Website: apple-inc
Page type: payment
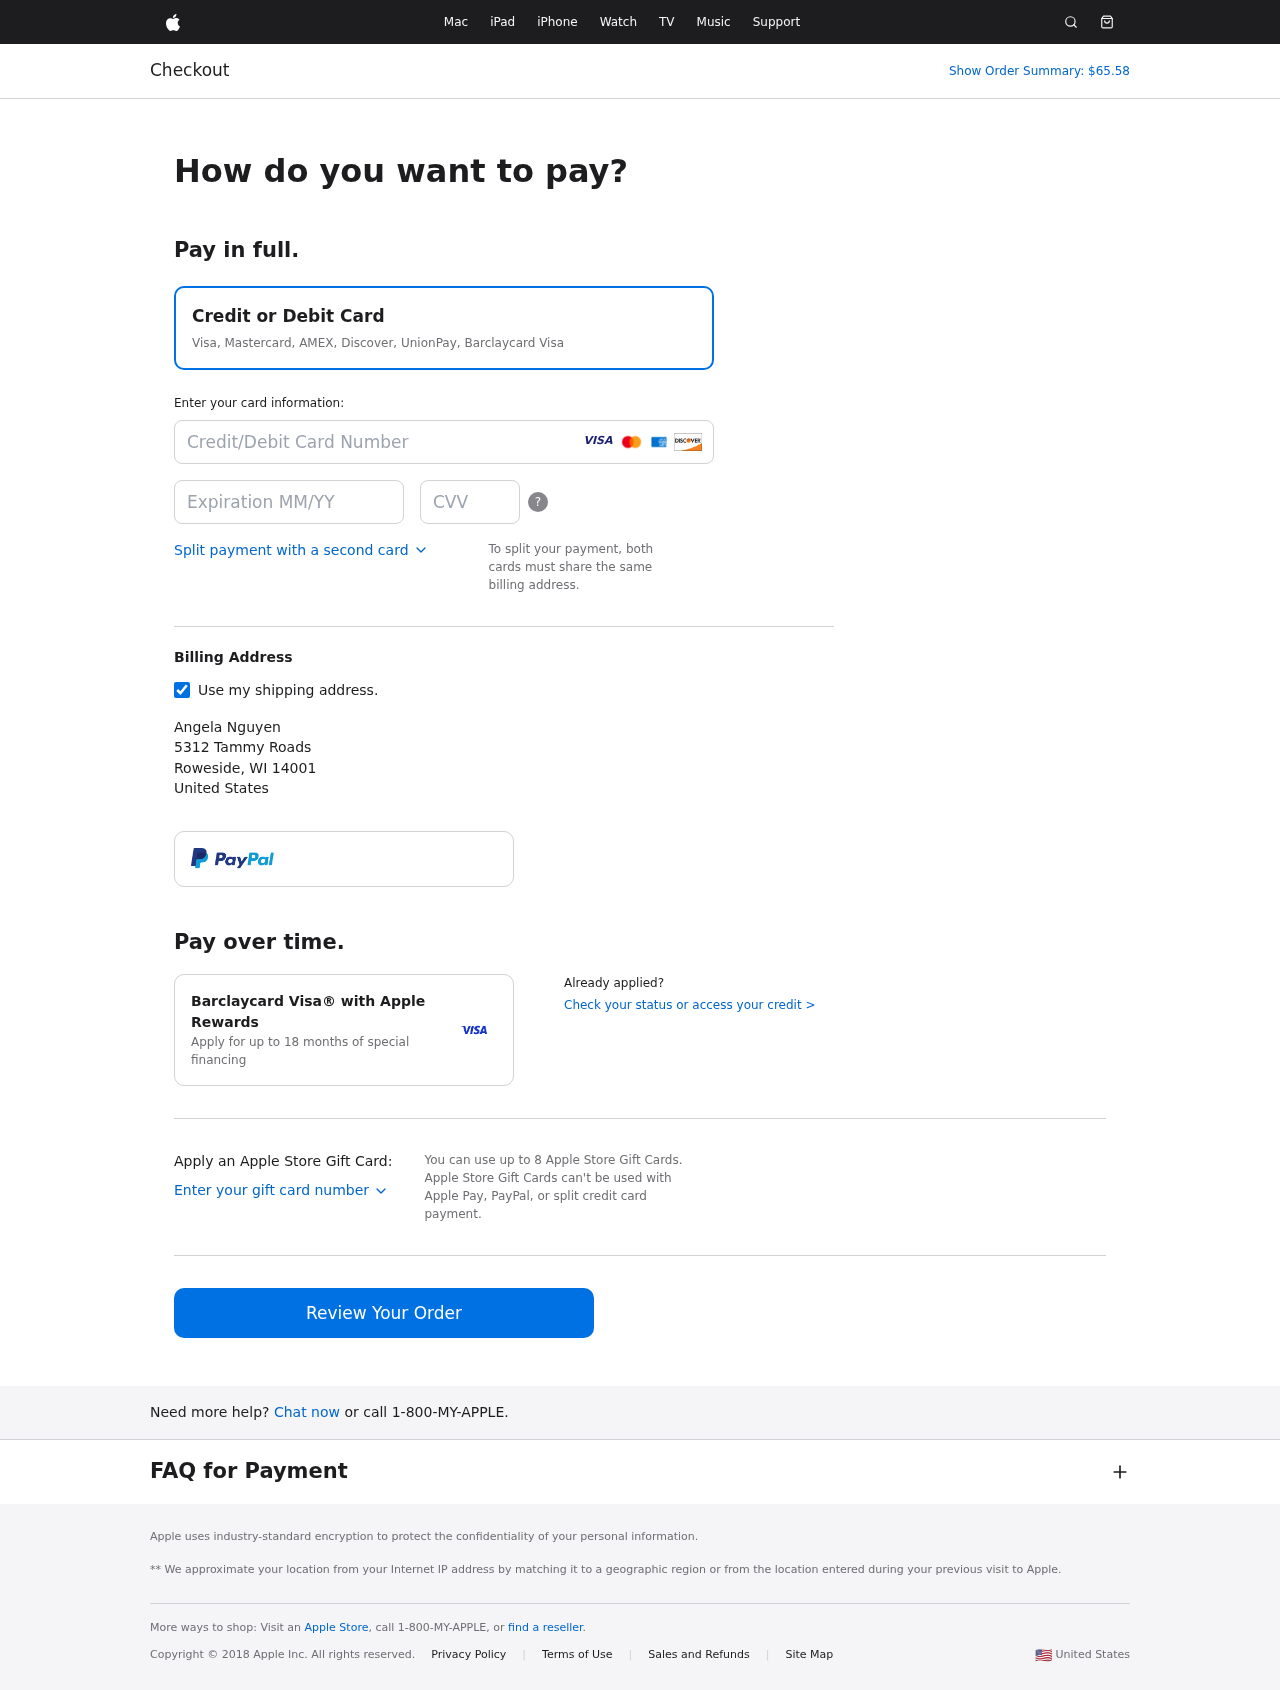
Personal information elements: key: PII_CARD_CVV
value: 193
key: PII_CARD_EXPIRY
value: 01/30
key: PII_CARD_NUMBER
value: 4547 9946 9987 9017
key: PII_CITY
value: Roweside
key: PII_COUNTRY
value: United States
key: PII_FULLNAME
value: Angela Nguyen
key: PII_POSTCODE
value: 14001
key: PII_STATE_ABBR
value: WI
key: PII_STREET
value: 5312 Tammy Roads
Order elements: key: ORDER_TOTAL
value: Show Order Summary: $65.58